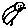
Label: bird